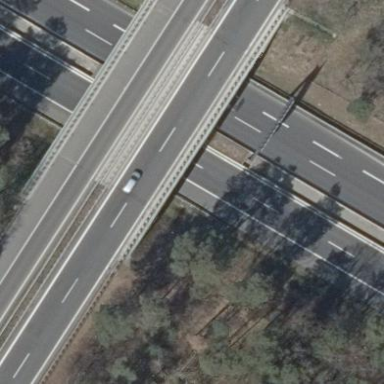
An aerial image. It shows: Motorway area.